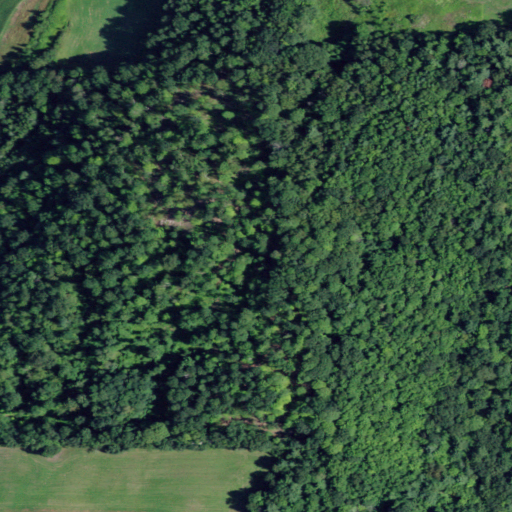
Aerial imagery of mountain in New York named Stewart Hill containing deciduous forest, evergreen forest, and pasture